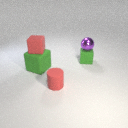
small purple metal sphere above small green rubber cube